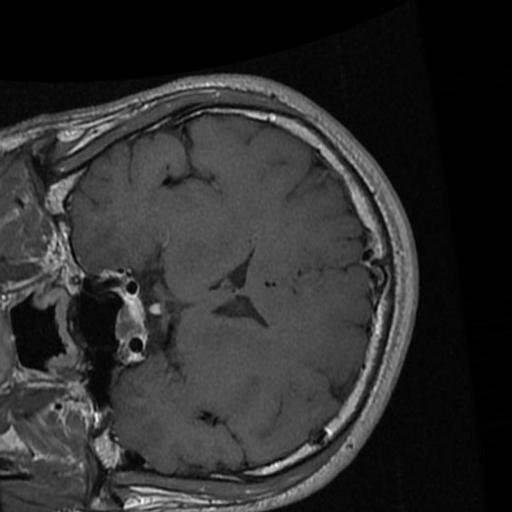
Label: brain_tumor